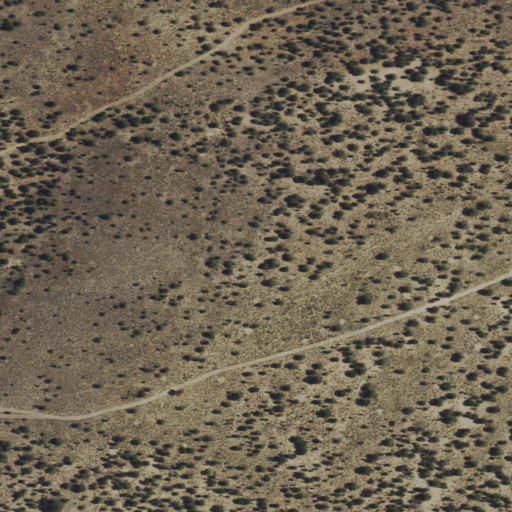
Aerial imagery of gap in Nevada named Horse Corral Pass containing shrub and evergreen forest